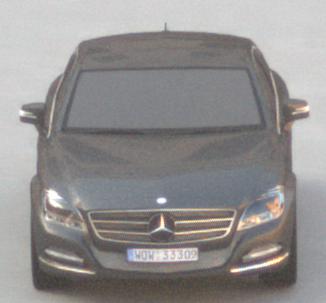
Make: Mercedes-Benz
Model: CLS Coupé 350
Detailed model: CLS-Class (218) Coupé
Model produced from: 2011/01
Model produced until: 2014/07
Doors: 4
Color: gray
Road condition: dry road
Daytime: sunrise or sunset
Contrast: low contrast